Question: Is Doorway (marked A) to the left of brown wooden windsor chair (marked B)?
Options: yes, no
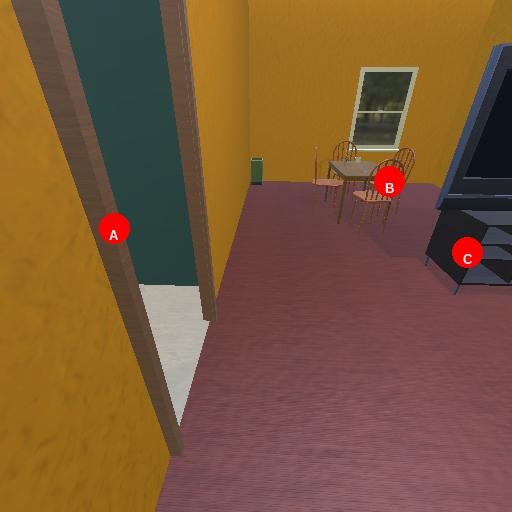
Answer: yes